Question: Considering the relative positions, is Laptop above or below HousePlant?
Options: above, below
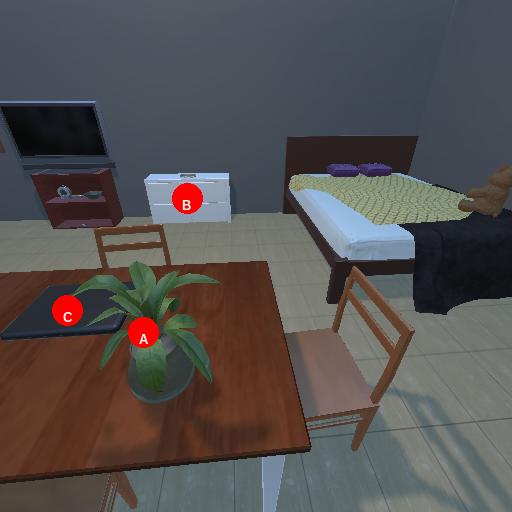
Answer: above